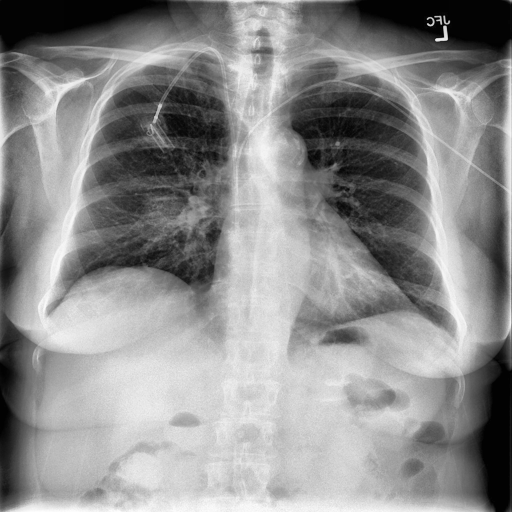
Finding: NORMAL